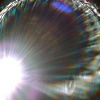
Label: sunburn